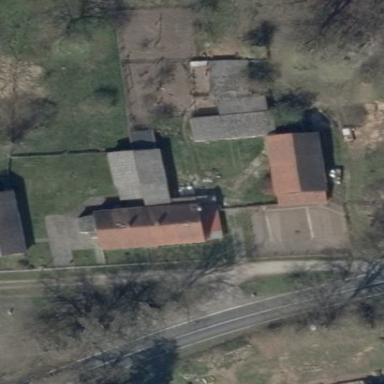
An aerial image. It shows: Detached building.